Question: How can I create a button style like that of the "Sign in" button on <URL>?
It looks like it uses some css3 gradient. Styles and state similar to screen shot for hover, active, etc.?
Can somebody provide some example code? Thx!

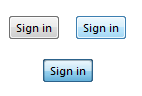
Answer: <URL> play more with colors, but you never know if it will work in all browsers
for more buttons <URL>
'''
<a href="#" class="button blue">Log in</a>
.button {
display: inline-block;
zoom: 1; /* zoom and *display = ie7 hack for display:inline-block */
*display: inline;
vertical-align: baseline;
margin: 0 2px;
outline: none;
cursor: pointer;
text-align: center;
text-decoration: none;
font: 14px/100% Arial, Helvetica, sans-serif;
padding: .5em 2em .55em;
text-shadow: 0 1px 1px rgba(0,0,0,.3);
-webkit-border-radius: .5em;
-moz-border-radius: .5em;
border-radius: .5em;
-webkit-box-shadow: 0 1px 2px rgba(0,0,0,.2);
-moz-box-shadow: 0 1px 2px rgba(0,0,0,.2);
box-shadow: 0 1px 2px rgba(0,0,0,.2);
}
.button:hover {
text-decoration: none;
}
.button:active {
position: relative;
top: 1px;
}
.bigrounded {
-webkit-border-radius: 2em;
-moz-border-radius: 2em;
border-radius: 2em;
}
.medium {
font-size: 12px;
padding: .4em 1.5em .42em;
}
.small {
font-size: 11px;
padding: .2em 1em .275em;
}
/* blue */
.blue {
color: #d9eef7;
border: solid 1px #0076a3;
background: #0095cd;
background: -webkit-gradient(linear, left top, left bottom, from(#00adee), to(#0078a5));
background: -moz-linear-gradient(top, #00adee, #0078a5);
filter: progid:DXImageTransform.Microsoft.gradient(startColorstr='#00adee', endColorstr='#0078a5');
}
.blue:hover {
background: #007ead;
background: -webkit-gradient(linear, left top, left bottom, from(#0095cc), to(#00678e));
background: -moz-linear-gradient(top, #0095cc, #00678e);
filter: progid:DXImageTransform.Microsoft.gradient(startColorstr='#0095cc', endColorstr='#00678e');
}
.blue:active {
color: #80bed6;
background: -webkit-gradient(linear, left top, left bottom, from(#0078a5), to(#00adee));
background: -moz-linear-gradient(top, #0078a5, #00adee);
filter: progid:DXImageTransform.Microsoft.gradient(startColorstr='#0078a5', endColorstr='#00adee');
}
'''